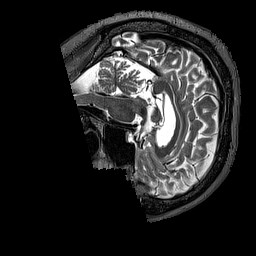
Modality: T2w
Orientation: sagittal
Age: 66
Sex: male
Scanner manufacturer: siemens
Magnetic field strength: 3 T
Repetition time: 3.2 s
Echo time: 0.567 s